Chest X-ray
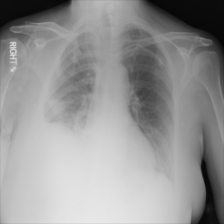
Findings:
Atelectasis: negative
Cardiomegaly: negative
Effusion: negative
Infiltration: negative
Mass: negative
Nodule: negative
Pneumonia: negative
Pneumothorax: negative
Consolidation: negative
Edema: negative
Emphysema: negative
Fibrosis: negative
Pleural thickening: negative
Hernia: negative